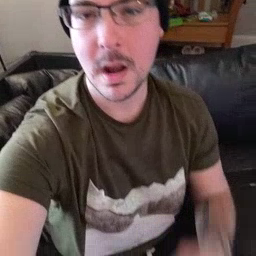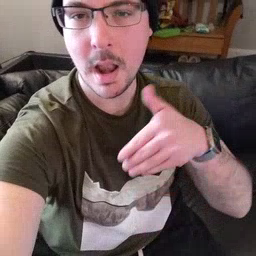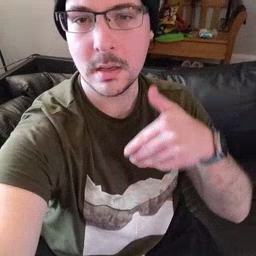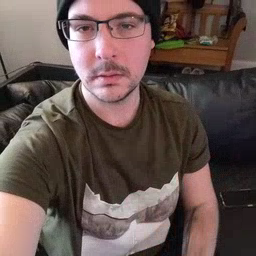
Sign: night